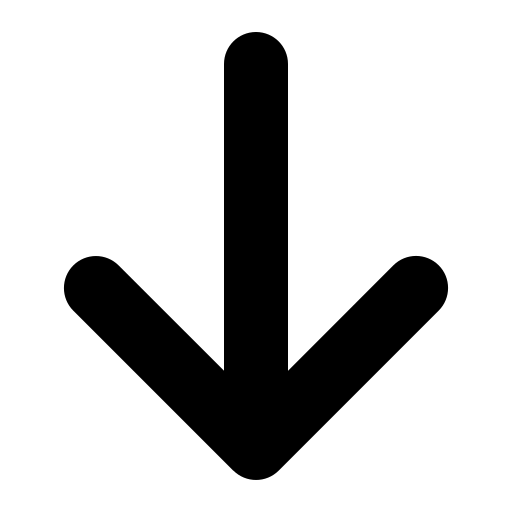
Tags: icon, FontAwesome, fa-icon, solid, arrow, down